Question: What is the value of the measurement in the image?
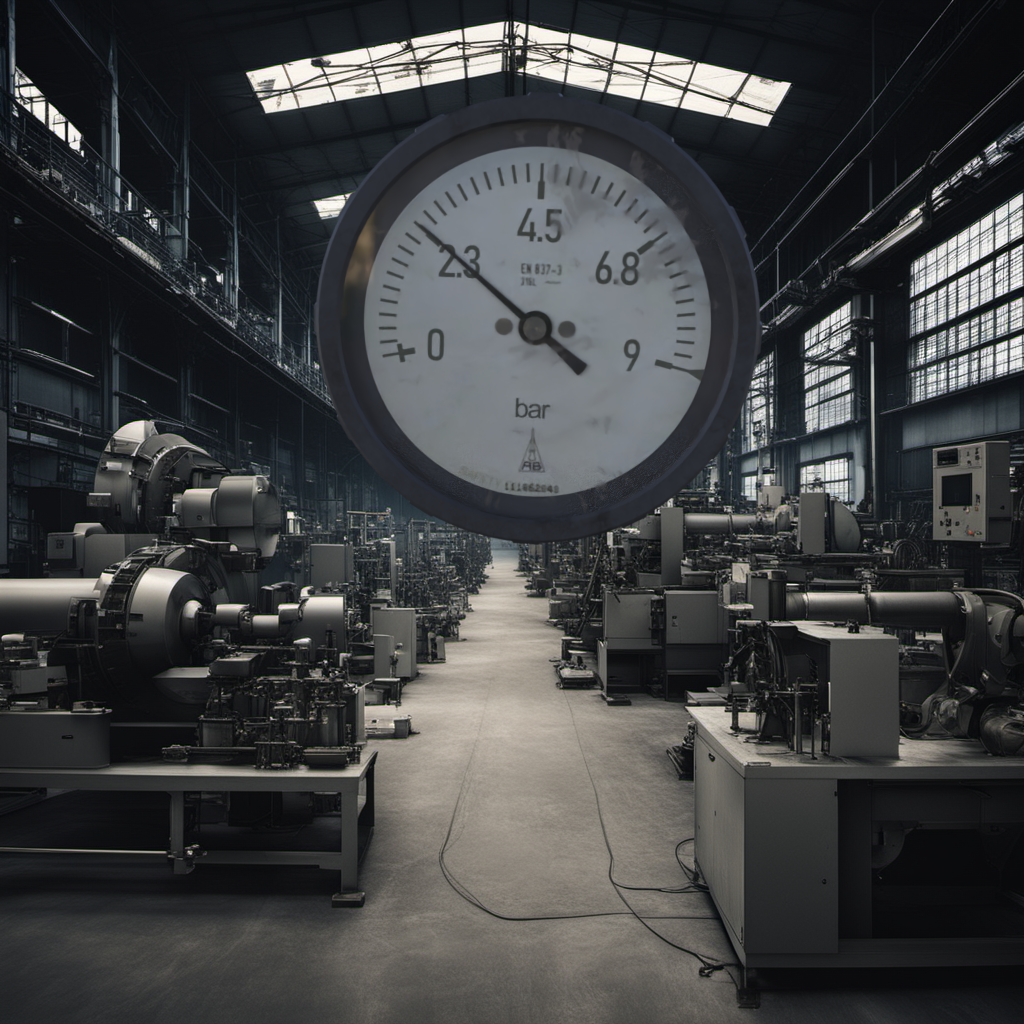
Answer: The result is 2.33
Question: What is the reading range of this measurement?
Answer: The range is from 0 to 9
Question: What is the minimum and maximum value of this measurement?
Answer: The minimum value is 0 and the maximum value is 9